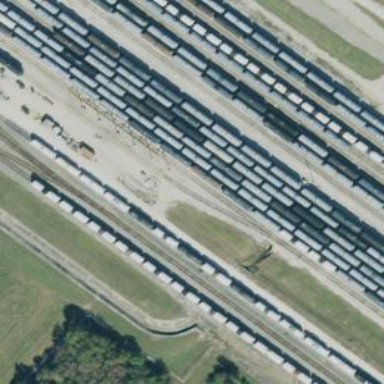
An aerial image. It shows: Rail spur service.